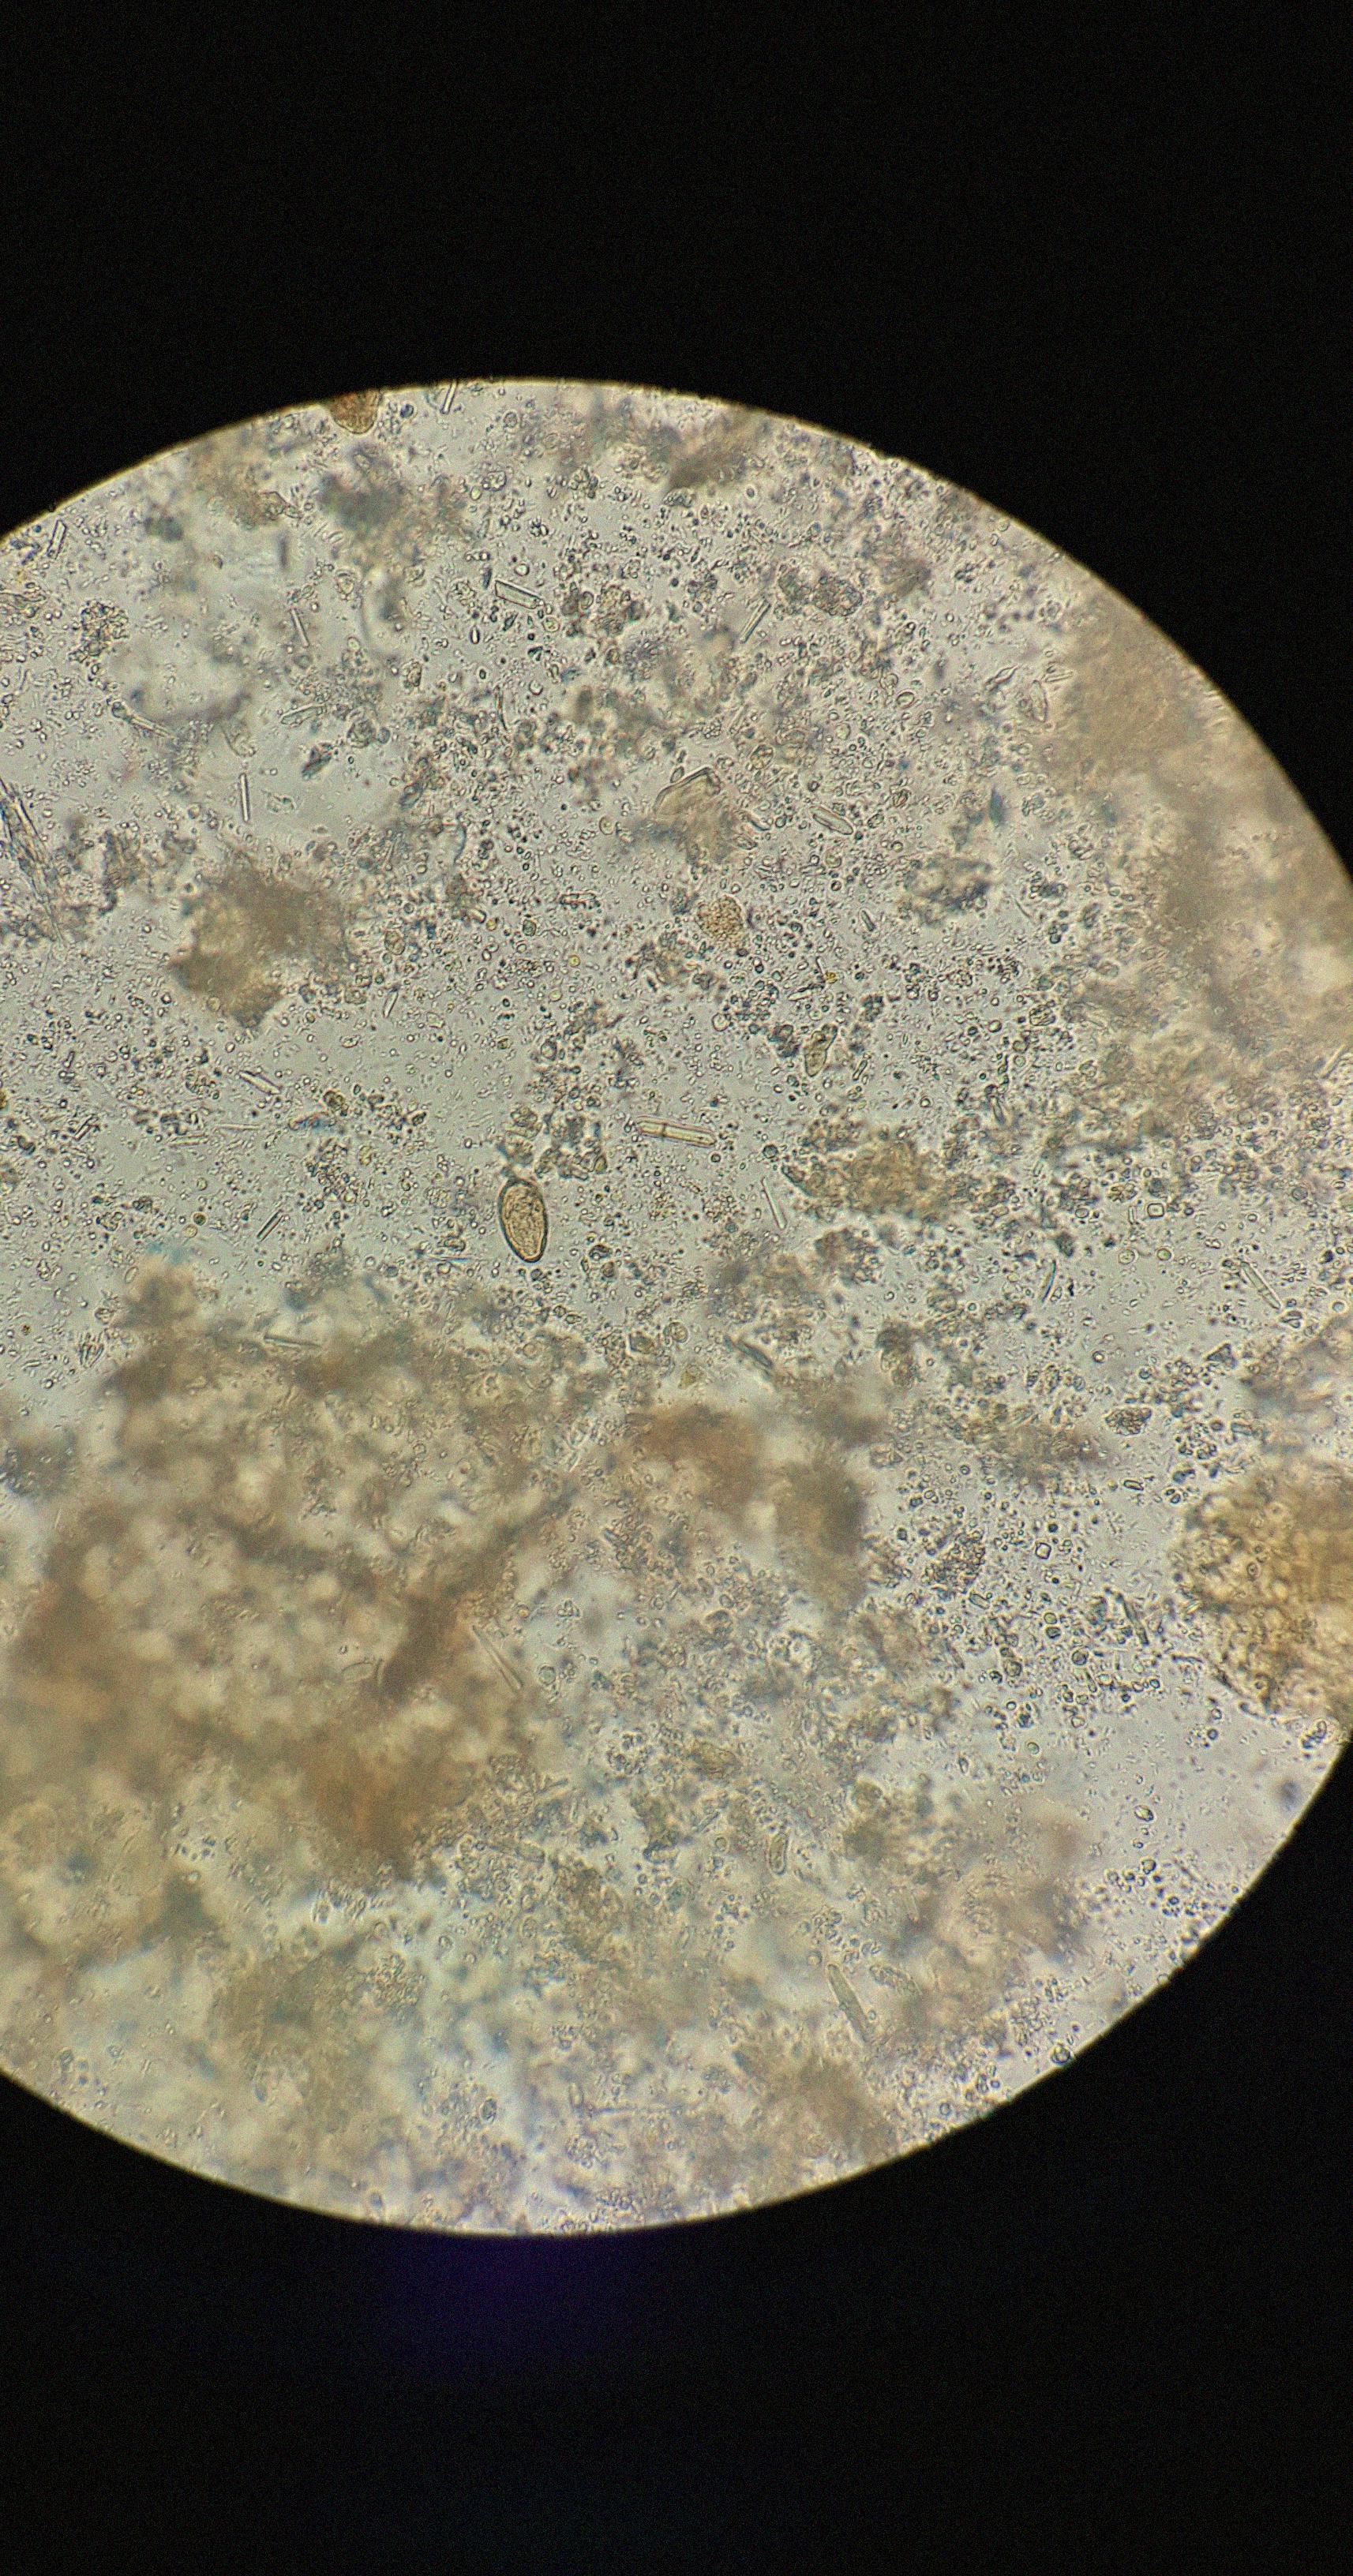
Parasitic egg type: Opisthorchis viverrine